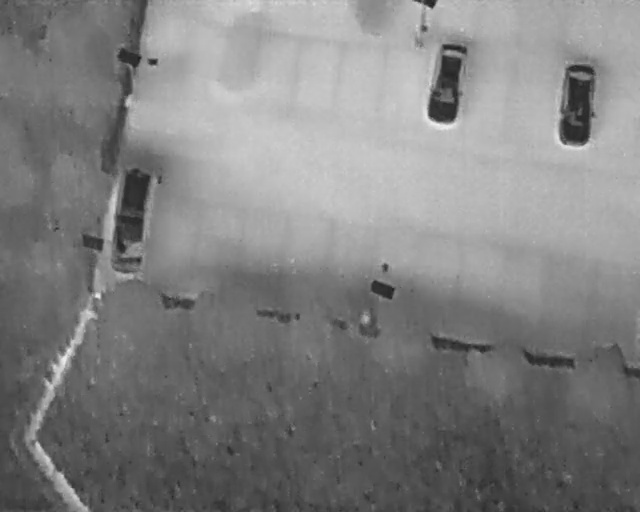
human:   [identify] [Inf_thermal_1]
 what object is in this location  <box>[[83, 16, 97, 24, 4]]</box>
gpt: <ref>1 large car at the top right</ref>